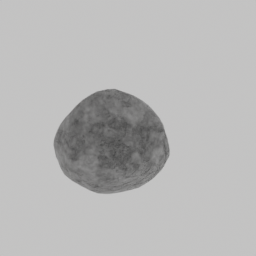
Label: nature